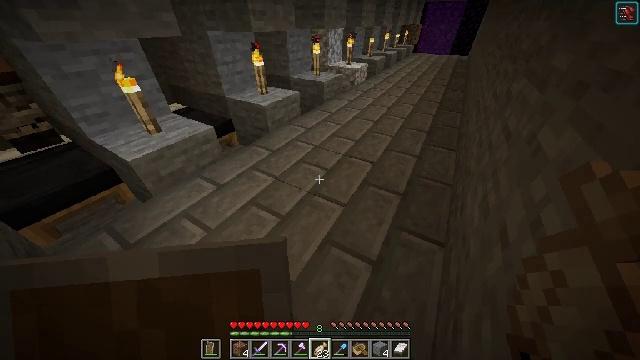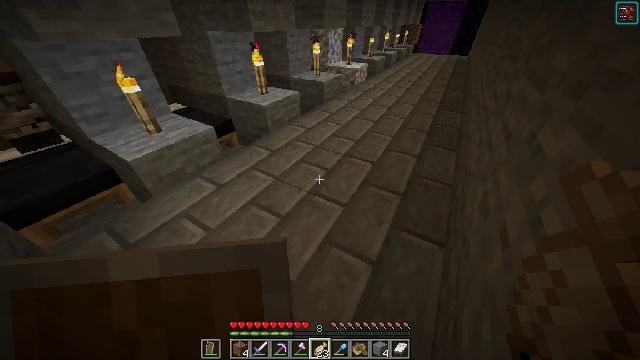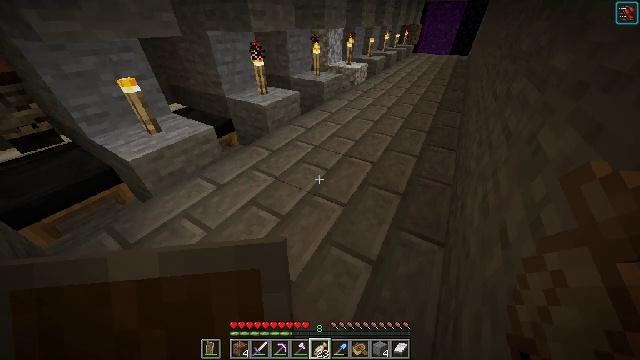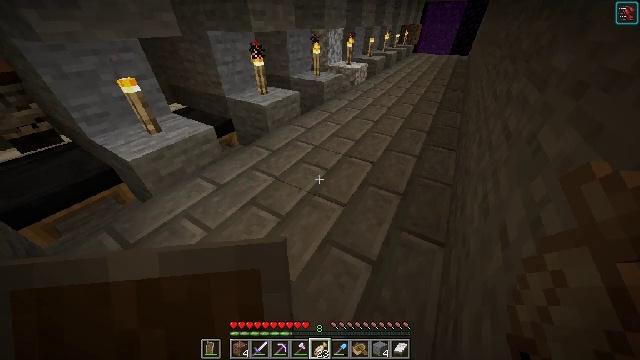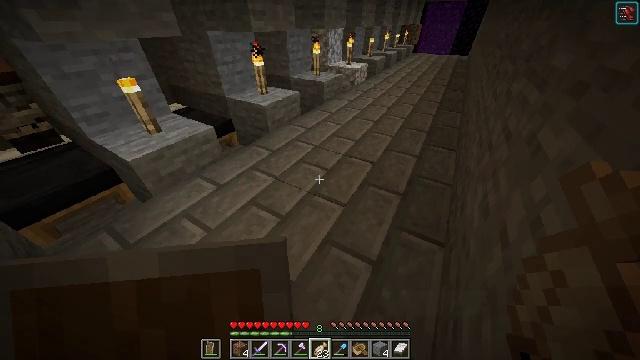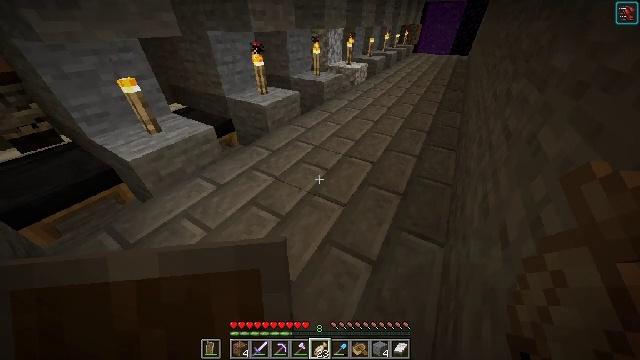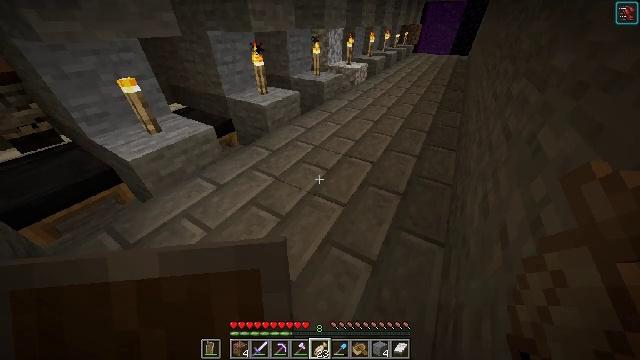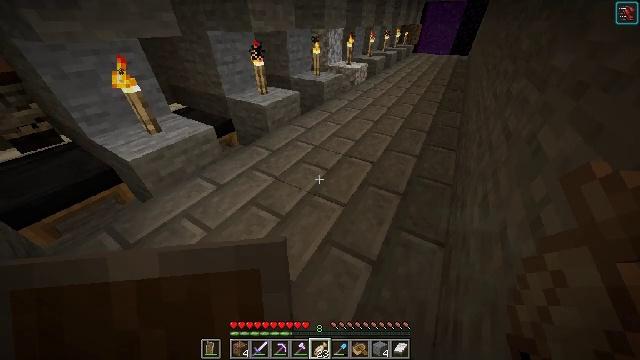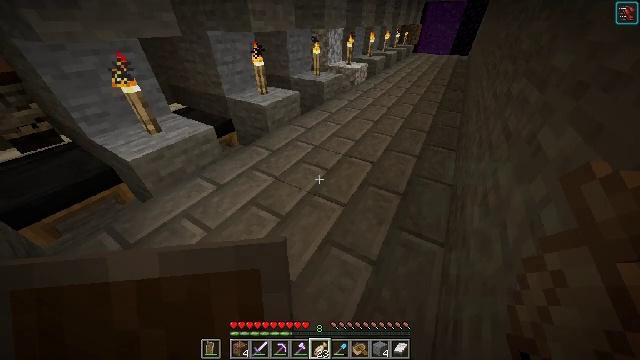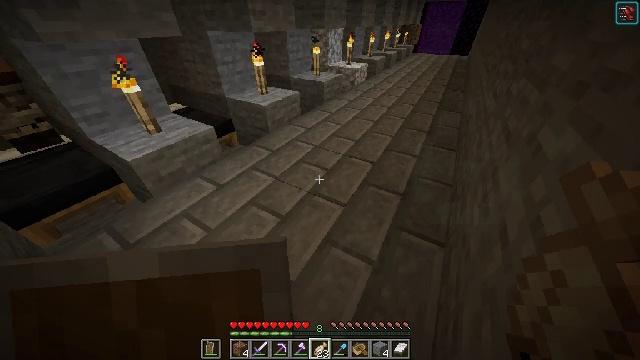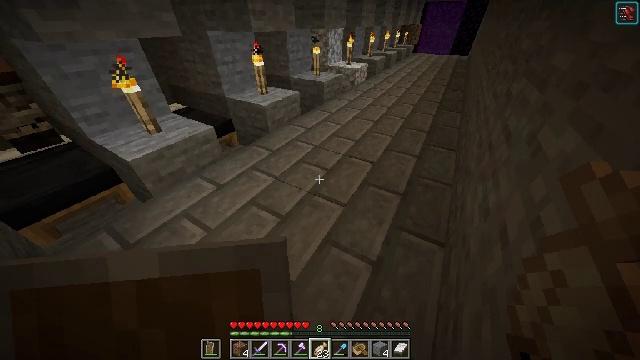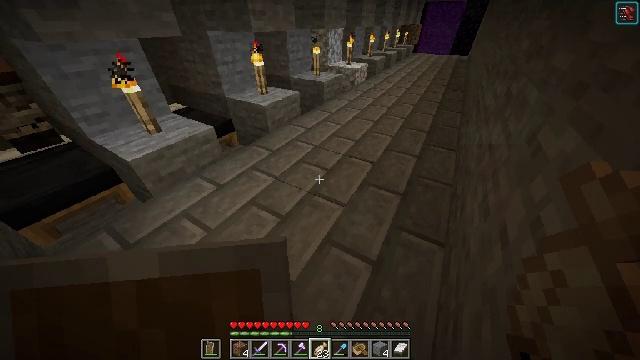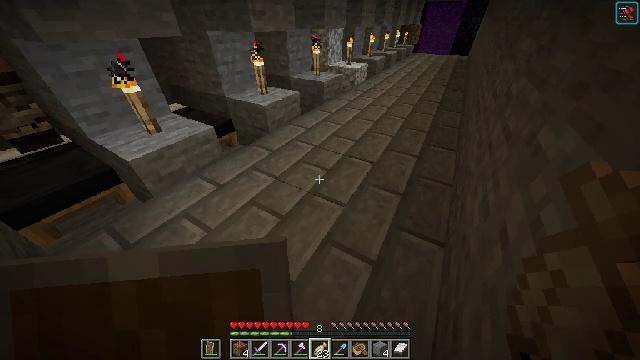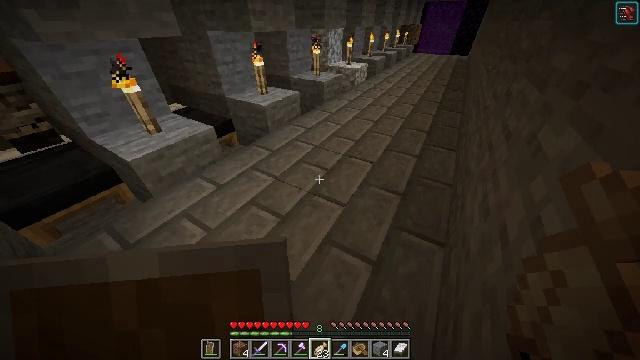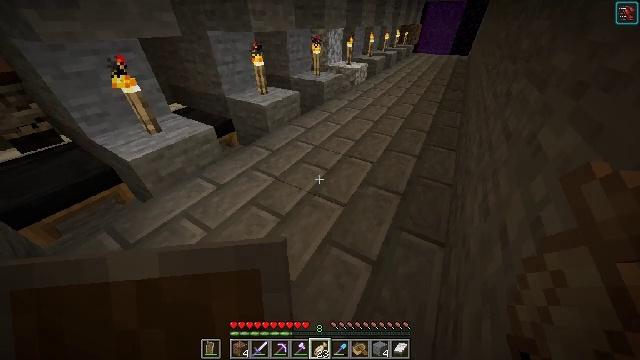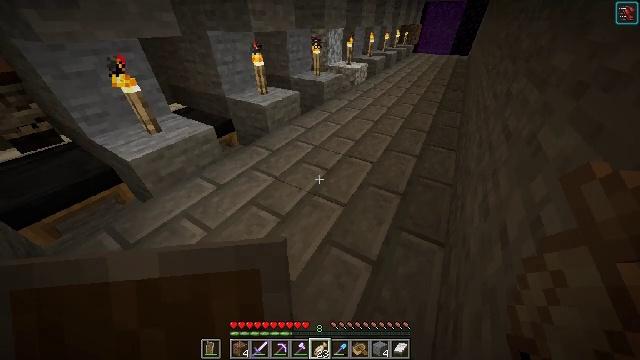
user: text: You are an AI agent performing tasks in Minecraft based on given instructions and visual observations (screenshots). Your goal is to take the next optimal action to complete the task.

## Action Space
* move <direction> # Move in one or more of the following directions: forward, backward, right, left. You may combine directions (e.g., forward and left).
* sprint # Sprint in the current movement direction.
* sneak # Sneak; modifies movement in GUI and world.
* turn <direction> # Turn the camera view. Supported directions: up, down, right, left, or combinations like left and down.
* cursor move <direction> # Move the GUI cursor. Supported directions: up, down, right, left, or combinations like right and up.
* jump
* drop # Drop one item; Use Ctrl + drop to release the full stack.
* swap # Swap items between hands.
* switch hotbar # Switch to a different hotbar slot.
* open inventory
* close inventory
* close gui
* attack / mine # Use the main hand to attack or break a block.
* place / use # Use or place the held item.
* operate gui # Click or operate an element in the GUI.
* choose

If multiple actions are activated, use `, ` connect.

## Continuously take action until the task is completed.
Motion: motion action
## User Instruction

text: Gather the black bed from your house.
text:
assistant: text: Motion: no_op
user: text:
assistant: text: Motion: no_op
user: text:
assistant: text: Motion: no_op
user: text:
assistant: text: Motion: no_op
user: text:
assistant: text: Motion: no_op
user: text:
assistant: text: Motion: no_op
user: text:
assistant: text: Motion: no_op
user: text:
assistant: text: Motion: no_op
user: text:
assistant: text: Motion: no_op
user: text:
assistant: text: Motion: no_op
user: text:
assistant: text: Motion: no_op
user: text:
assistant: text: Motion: no_op
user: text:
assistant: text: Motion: no_op
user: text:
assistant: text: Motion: no_op
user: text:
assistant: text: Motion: no_op
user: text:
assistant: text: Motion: no_op
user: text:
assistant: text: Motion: no_op
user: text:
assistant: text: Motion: no_op
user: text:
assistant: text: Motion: no_op
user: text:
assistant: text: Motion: no_op
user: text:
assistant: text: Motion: no_op
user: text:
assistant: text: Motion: no_op
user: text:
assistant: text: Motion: no_op
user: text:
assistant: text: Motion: no_op
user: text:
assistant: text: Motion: no_op
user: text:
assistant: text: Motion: no_op
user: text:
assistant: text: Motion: turn left and up
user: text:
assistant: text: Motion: turn left and up
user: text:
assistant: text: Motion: turn left and up
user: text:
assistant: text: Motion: turn left